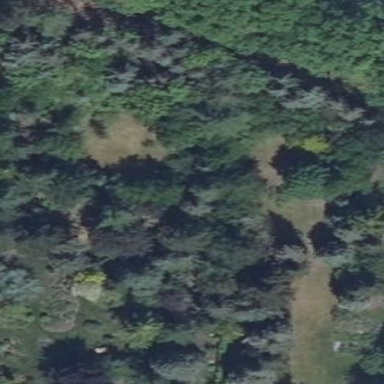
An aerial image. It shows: Forest with evergreen needle-leaved trees.